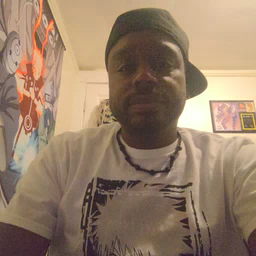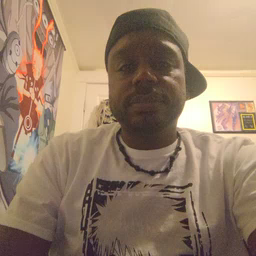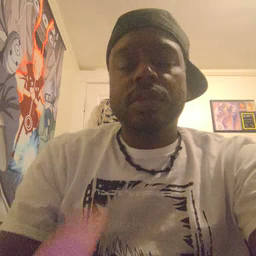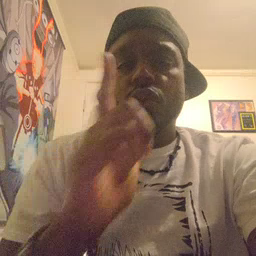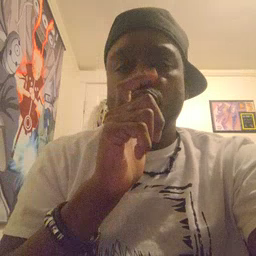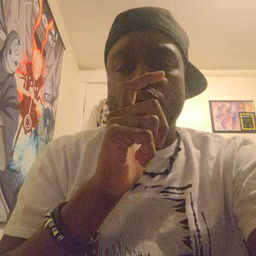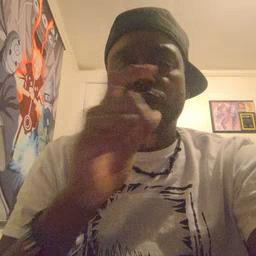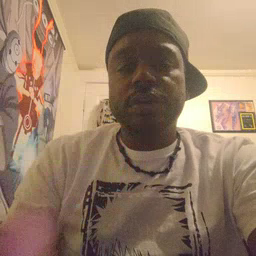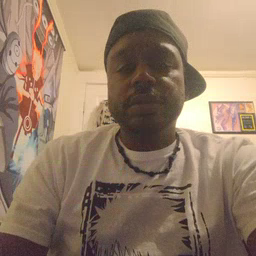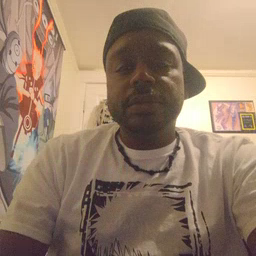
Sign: who